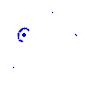
Particle: proton